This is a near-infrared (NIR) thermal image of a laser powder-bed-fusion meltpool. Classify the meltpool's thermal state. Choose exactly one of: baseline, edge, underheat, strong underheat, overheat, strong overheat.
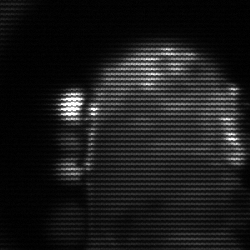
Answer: baseline